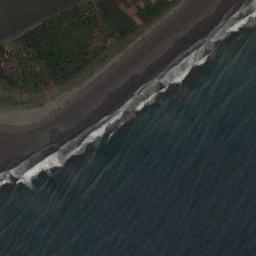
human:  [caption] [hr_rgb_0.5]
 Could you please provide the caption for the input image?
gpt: Dark grey coast and deep blue water .

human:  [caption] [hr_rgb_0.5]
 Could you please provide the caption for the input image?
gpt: There is a lot of vegetation beside the beach .

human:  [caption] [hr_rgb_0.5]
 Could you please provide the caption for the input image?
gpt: The beach with brown sand and the land next to the beach is covered with some green plants .

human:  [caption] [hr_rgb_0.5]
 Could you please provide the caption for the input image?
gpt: The beach consists of blue seawater and a coast with sparse plants .

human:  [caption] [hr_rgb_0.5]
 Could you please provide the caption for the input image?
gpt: The grass is beside the beach .